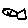
Label: fish